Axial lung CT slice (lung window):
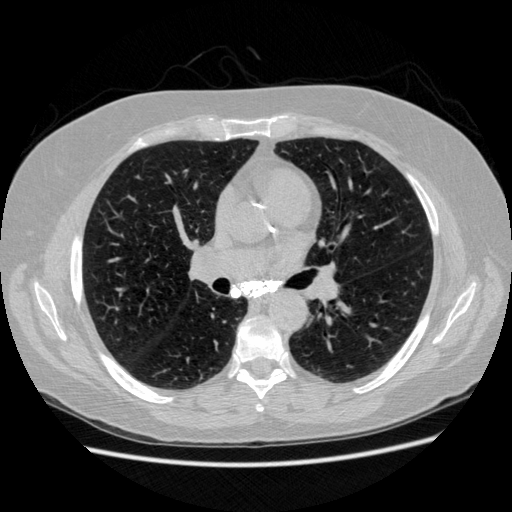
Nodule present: no